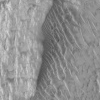
Atmospheric dust classification: not_dusty